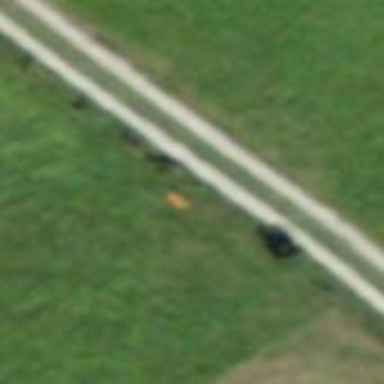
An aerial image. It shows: Pole supporting roof covering pipeline marker.